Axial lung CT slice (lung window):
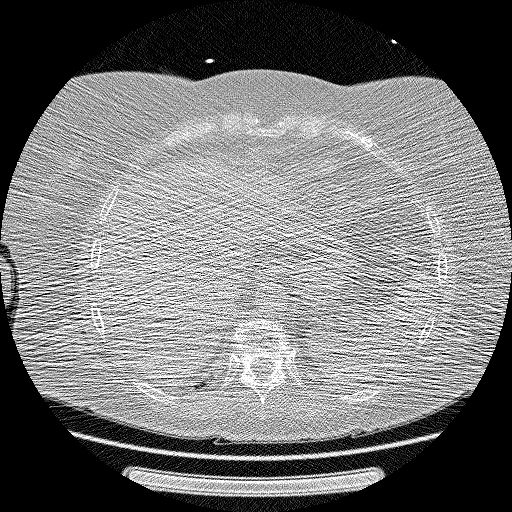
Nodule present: no